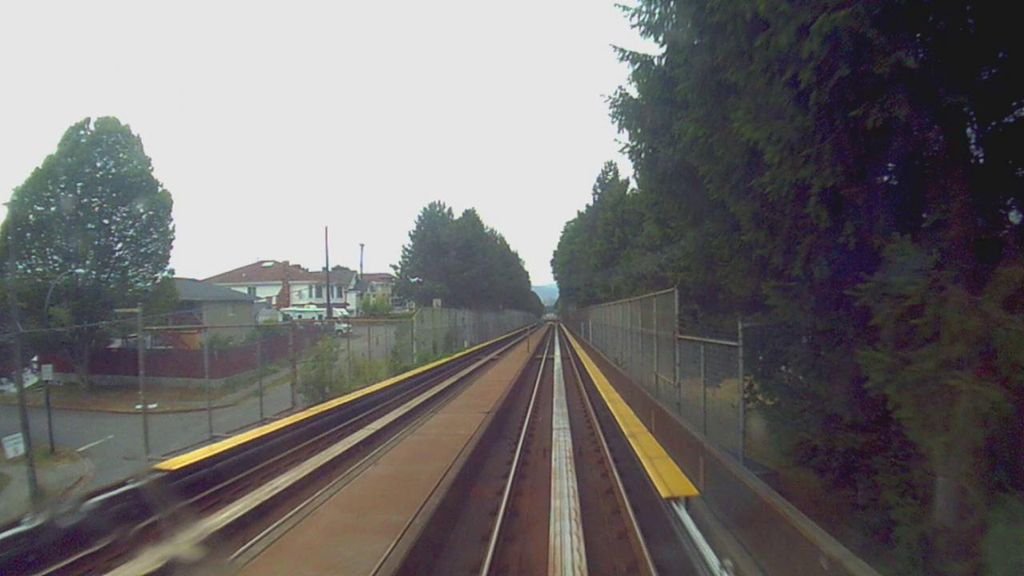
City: vancouver